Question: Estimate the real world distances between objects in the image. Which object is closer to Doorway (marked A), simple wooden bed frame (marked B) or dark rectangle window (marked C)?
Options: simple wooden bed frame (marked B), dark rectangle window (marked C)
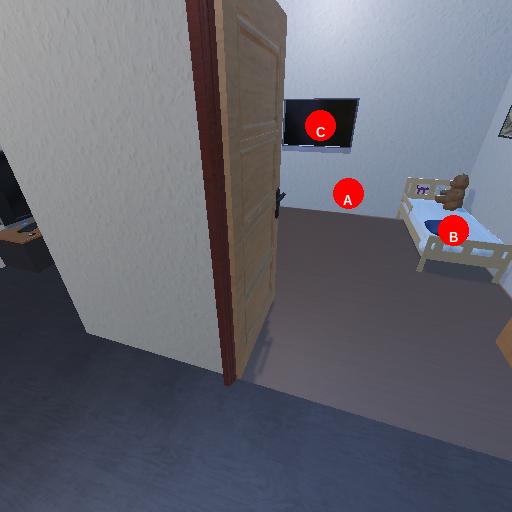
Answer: simple wooden bed frame (marked B)